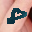
Label: 8